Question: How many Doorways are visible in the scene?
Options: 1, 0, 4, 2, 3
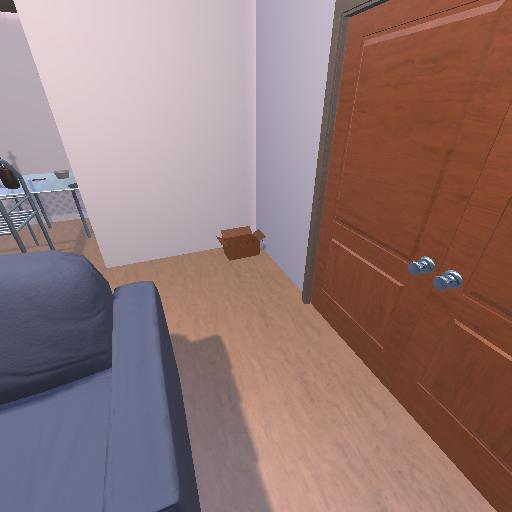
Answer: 1